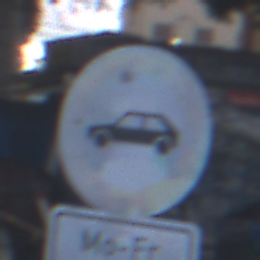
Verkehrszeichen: VerbotPersonenkraftwagen
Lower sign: ZeitangabenMitBeschraenkungAufWochentage2
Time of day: SunriseSunset
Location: Outdoor (Urban)
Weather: PartlyCloudy
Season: NotSpecified
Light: Natural